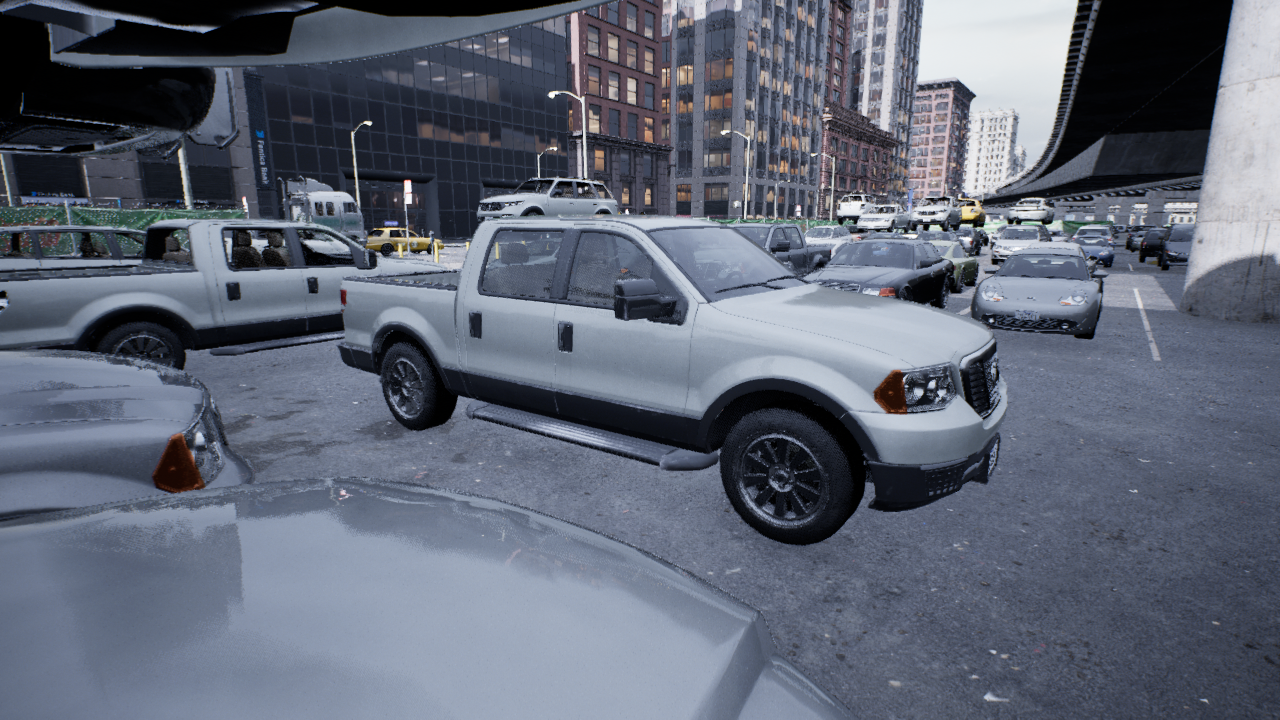
Venue: arterial
Lighting: overcast
Vehicle rig: pickup